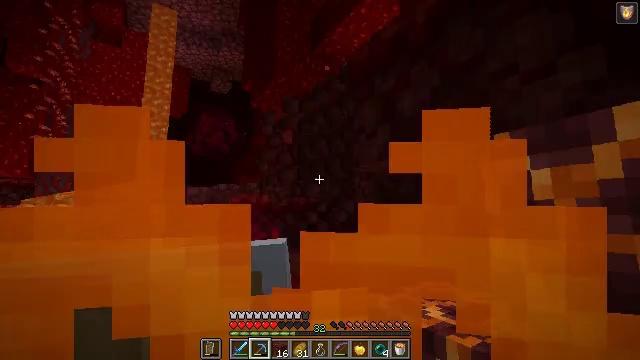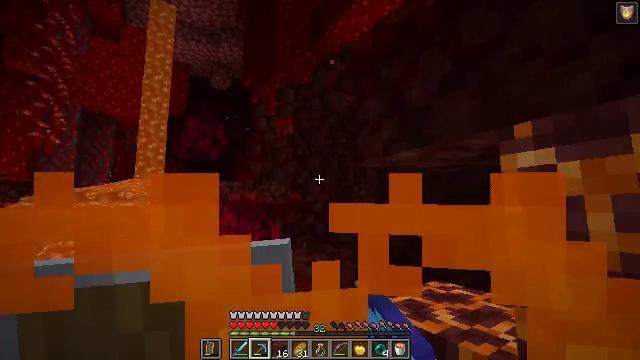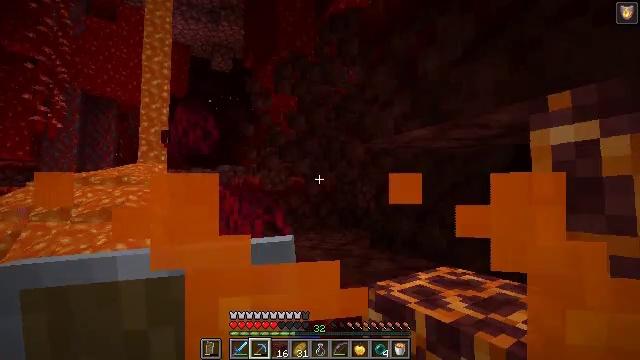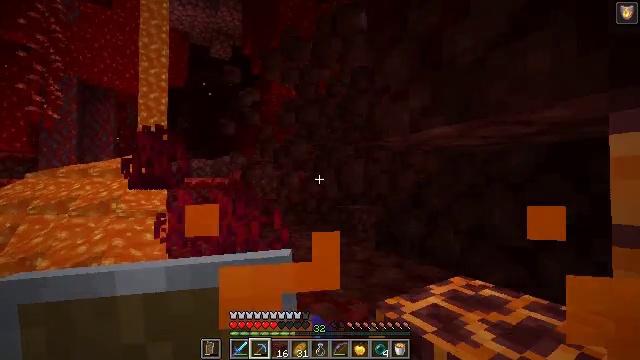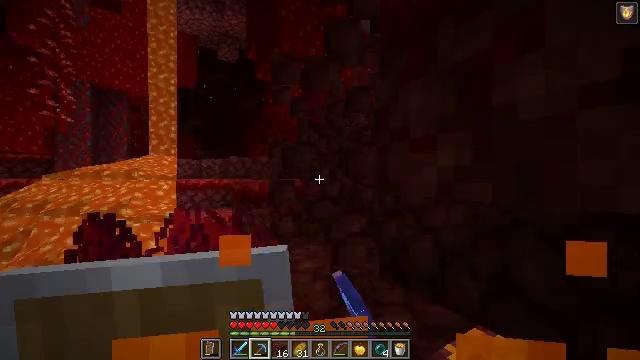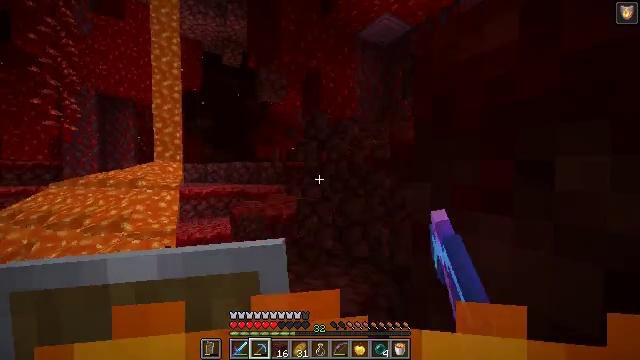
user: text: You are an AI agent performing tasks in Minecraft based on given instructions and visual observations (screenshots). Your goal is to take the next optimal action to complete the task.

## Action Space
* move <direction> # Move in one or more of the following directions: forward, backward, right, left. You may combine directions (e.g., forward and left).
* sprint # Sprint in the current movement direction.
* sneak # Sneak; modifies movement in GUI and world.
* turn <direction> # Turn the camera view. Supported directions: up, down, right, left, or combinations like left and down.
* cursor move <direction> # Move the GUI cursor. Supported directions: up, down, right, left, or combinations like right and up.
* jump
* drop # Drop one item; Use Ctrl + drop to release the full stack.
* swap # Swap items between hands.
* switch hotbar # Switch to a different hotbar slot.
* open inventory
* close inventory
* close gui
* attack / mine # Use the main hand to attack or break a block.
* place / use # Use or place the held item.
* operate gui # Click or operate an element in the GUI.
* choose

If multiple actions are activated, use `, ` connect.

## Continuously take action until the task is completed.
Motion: motion action
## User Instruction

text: Break crimson nylium for resources.
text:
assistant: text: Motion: move forward, attack / mine
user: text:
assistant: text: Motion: move forward, sprint, turn down, attack / mine
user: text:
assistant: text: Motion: move forward, sprint, turn down, attack / mine, jump
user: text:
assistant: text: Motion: move forward, sprint, turn down, attack / mine, jump
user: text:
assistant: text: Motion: move forward, sprint, turn down, jump
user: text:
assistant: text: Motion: sprint, attack / mine, jump